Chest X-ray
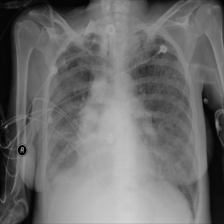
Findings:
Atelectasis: negative
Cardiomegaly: negative
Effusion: negative
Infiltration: positive
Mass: negative
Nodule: negative
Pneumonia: negative
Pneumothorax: negative
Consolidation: negative
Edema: negative
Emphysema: negative
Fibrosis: negative
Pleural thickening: negative
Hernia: negative